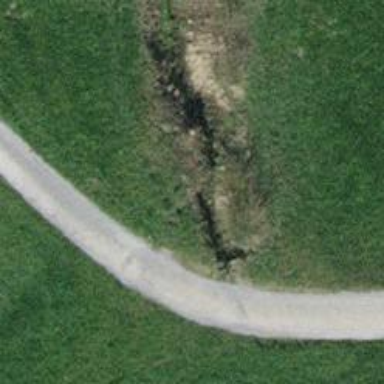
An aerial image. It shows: Culvert tunnel.